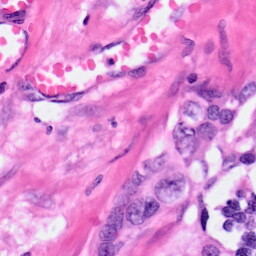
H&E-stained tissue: Pancreatic